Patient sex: M
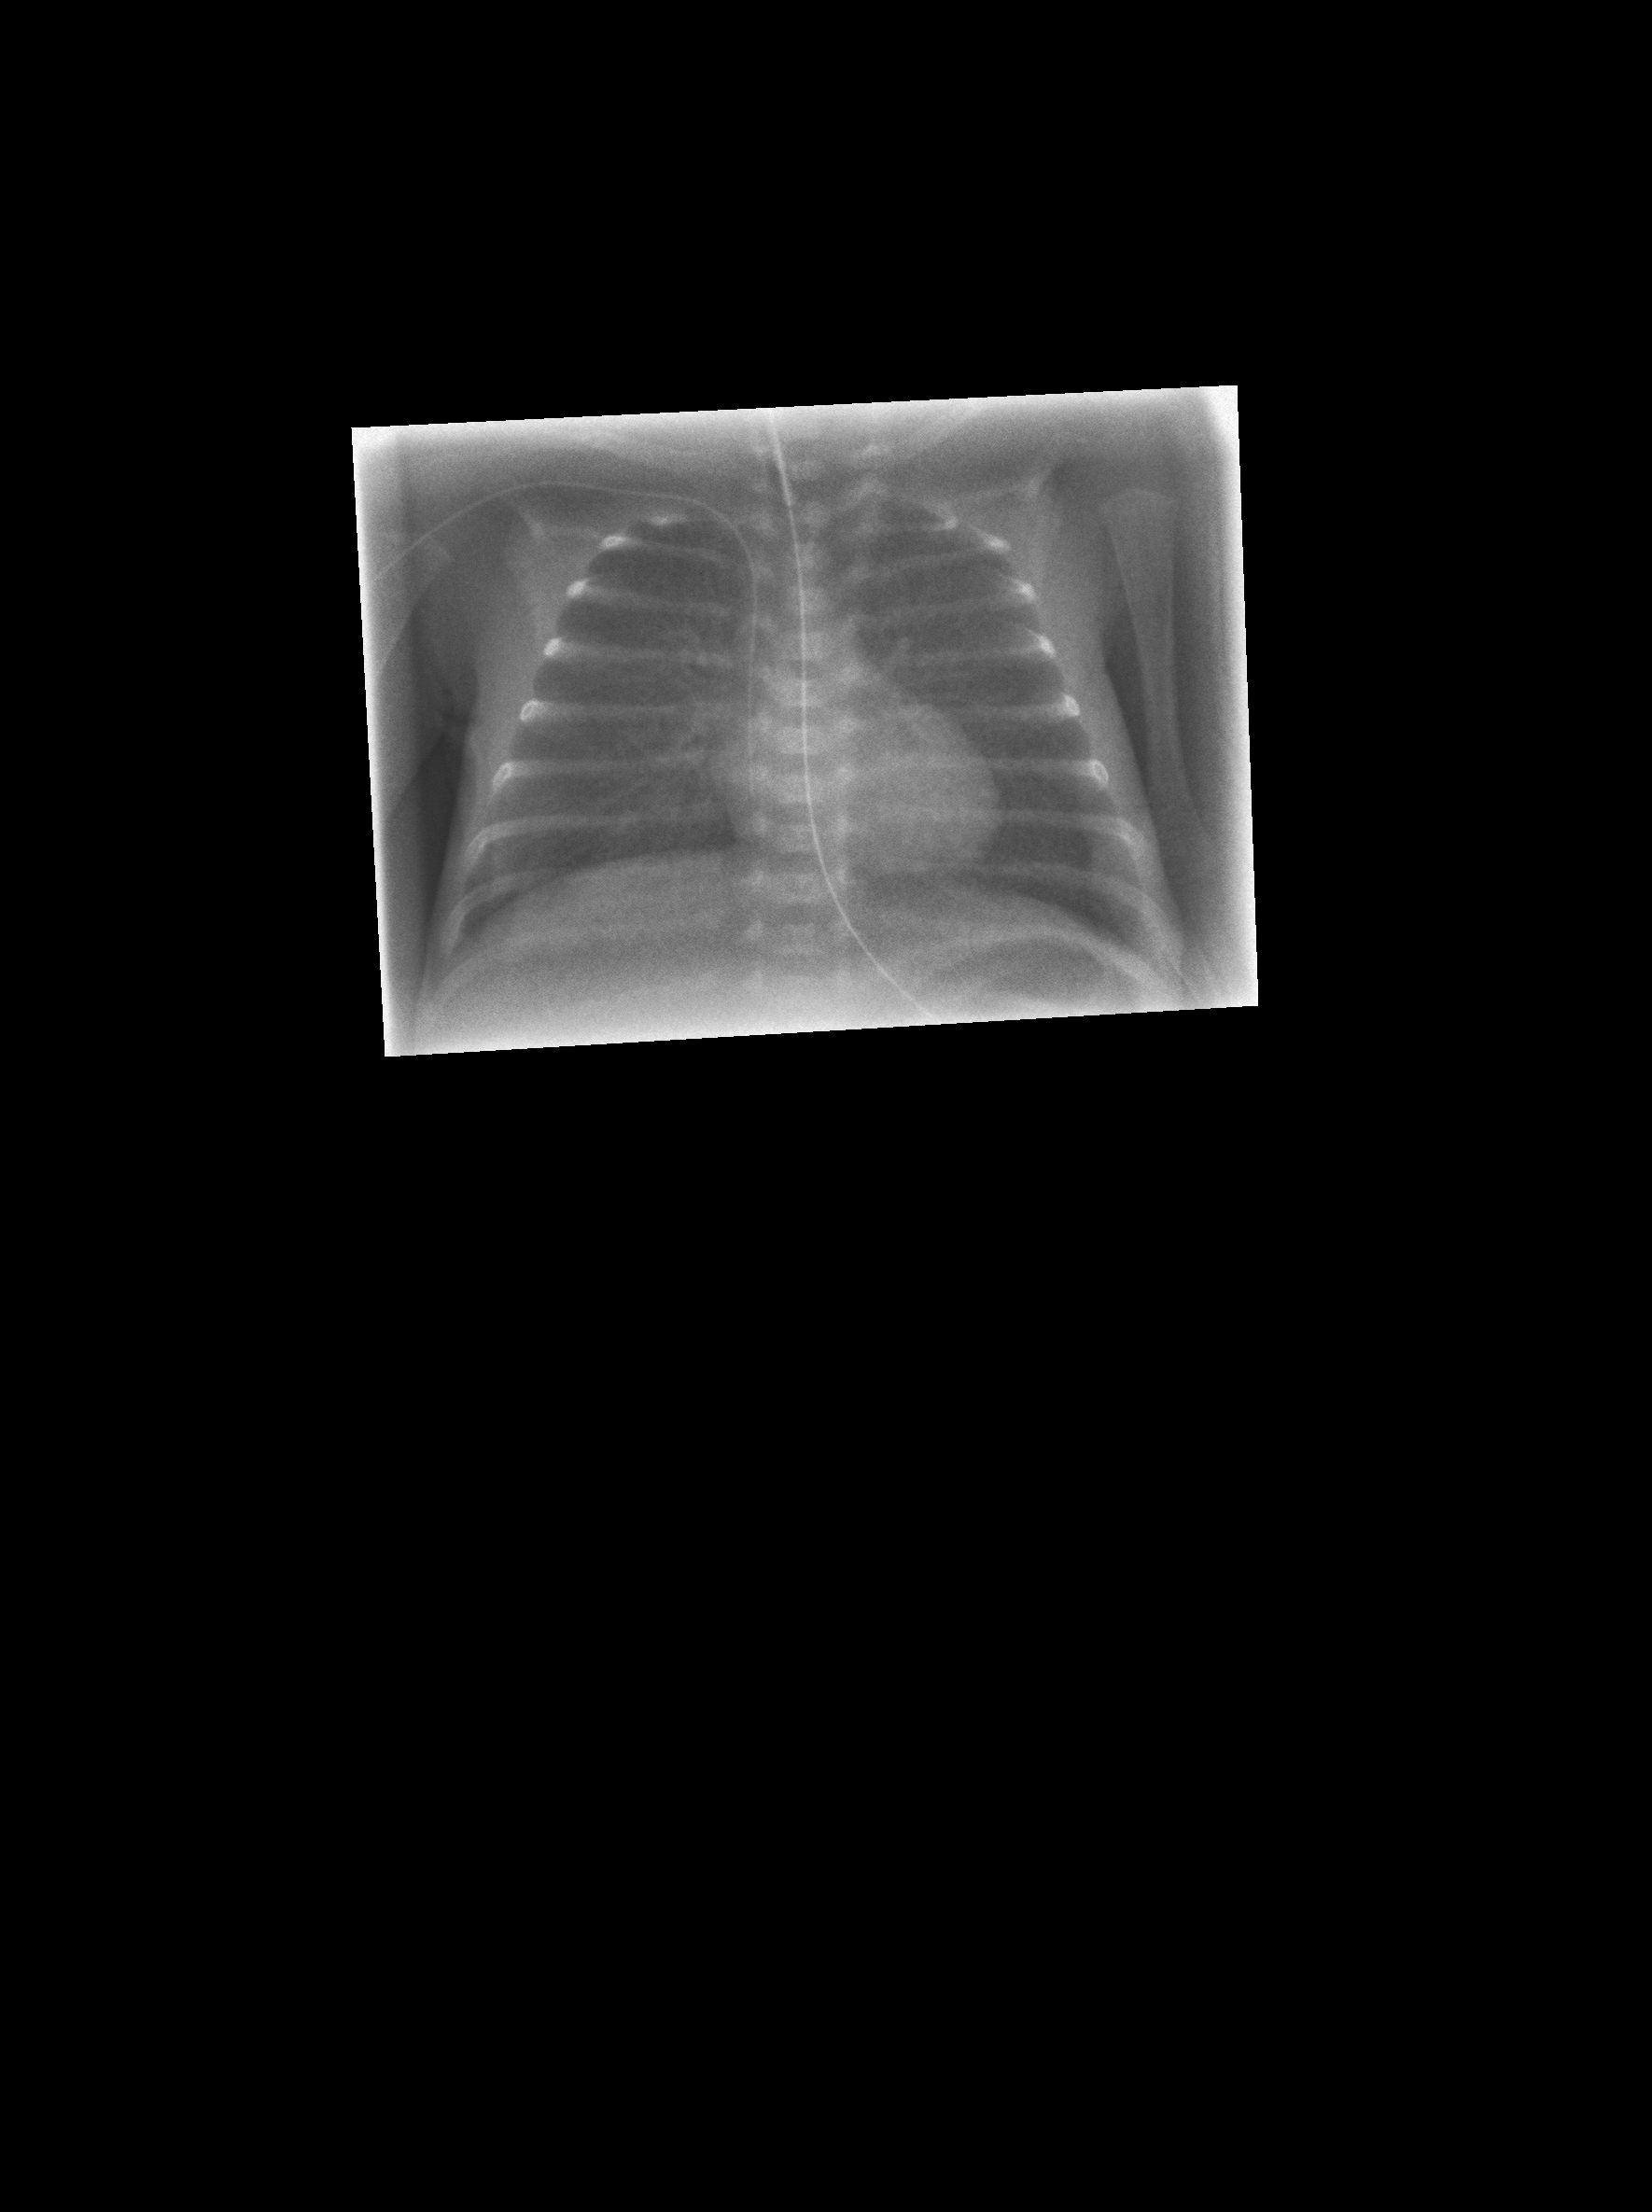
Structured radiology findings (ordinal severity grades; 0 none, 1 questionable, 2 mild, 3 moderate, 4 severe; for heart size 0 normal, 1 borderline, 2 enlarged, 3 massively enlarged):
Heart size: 0
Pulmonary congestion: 2
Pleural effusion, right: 0
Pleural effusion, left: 0
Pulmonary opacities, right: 0
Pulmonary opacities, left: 0
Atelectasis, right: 0
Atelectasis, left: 0